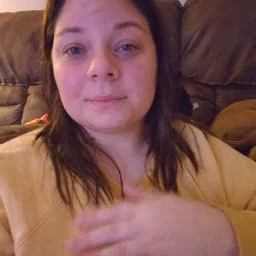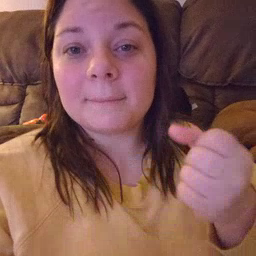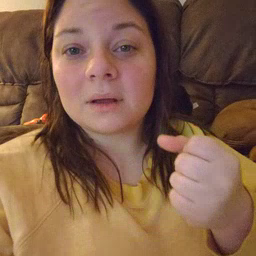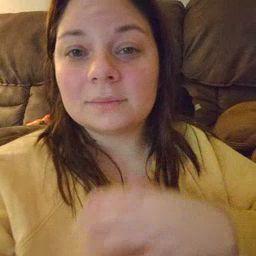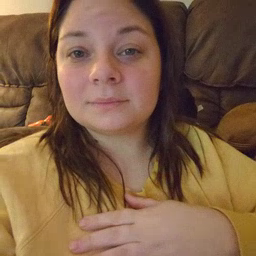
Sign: milk